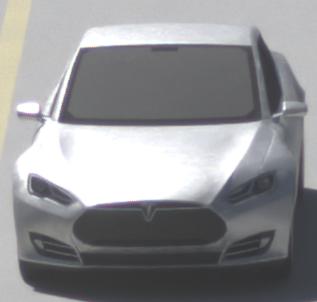
Make: Tesla
Model: Model S 60
Detailed model: Model S
Model produced from: 2013/10
Model produced until: 2014/10
Doors: 5
Color: white
Road condition: dry road
Daytime: midday
Contrast: high contrast